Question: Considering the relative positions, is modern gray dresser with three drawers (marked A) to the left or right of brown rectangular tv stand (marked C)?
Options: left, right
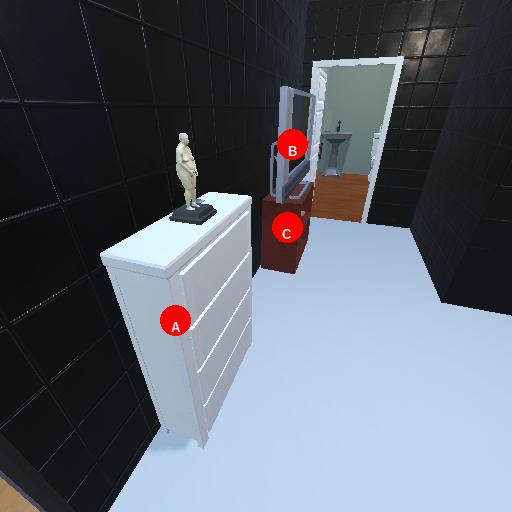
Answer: left